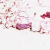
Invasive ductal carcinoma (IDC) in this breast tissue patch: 0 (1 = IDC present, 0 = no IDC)